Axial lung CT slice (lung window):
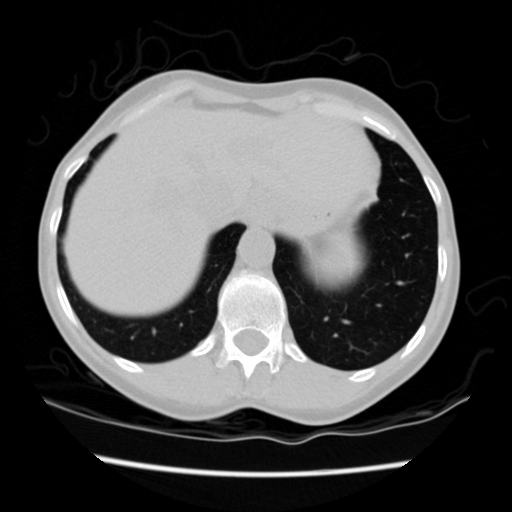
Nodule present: no